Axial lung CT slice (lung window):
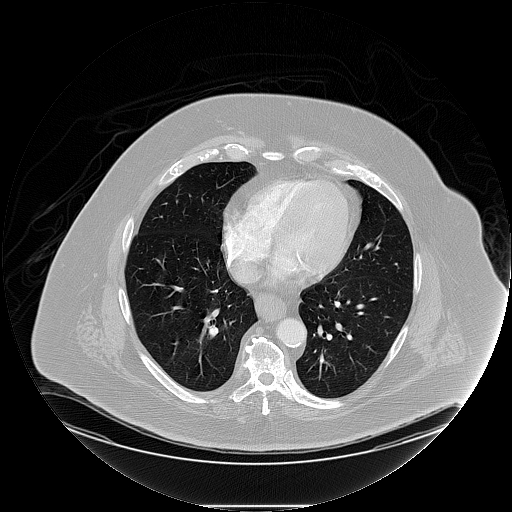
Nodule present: no